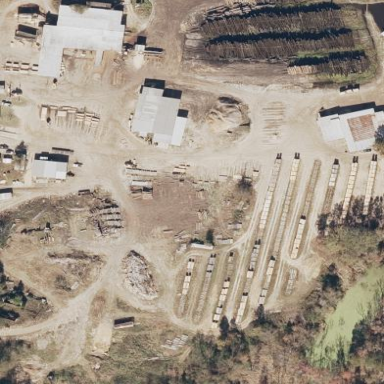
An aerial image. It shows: Industrial area with sawmill that produces lumber.